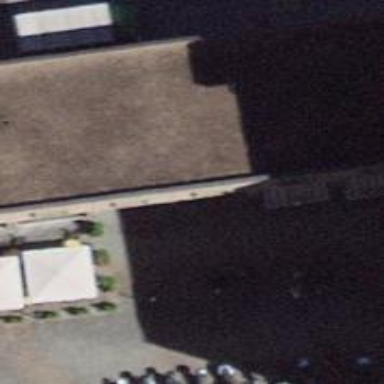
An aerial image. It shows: Part of building is shown in the image.